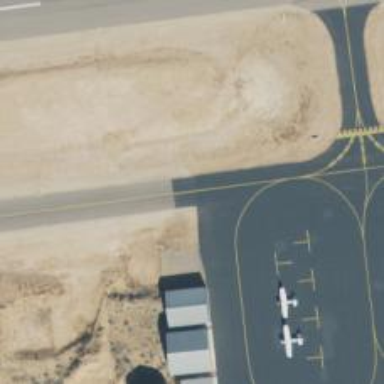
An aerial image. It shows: Image of taxiway at airport.